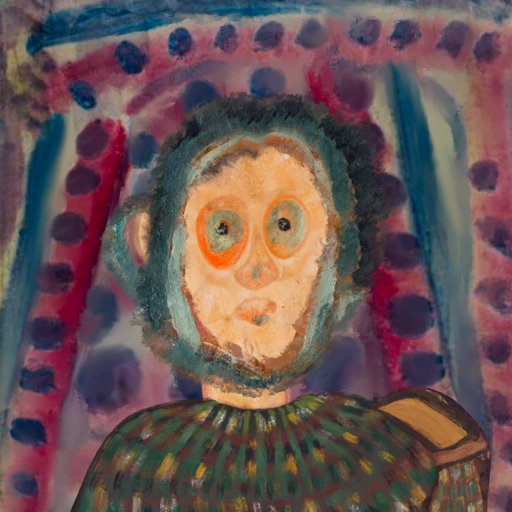
Background: HillGirl, Head And Neck Front: Childish, Face Front: Childish, Bust: After_Raid, Hair Front: Boggyland, Head Accessory: Blank, Second Necklace: Blank, Necklace: Blank, Baby: Blank